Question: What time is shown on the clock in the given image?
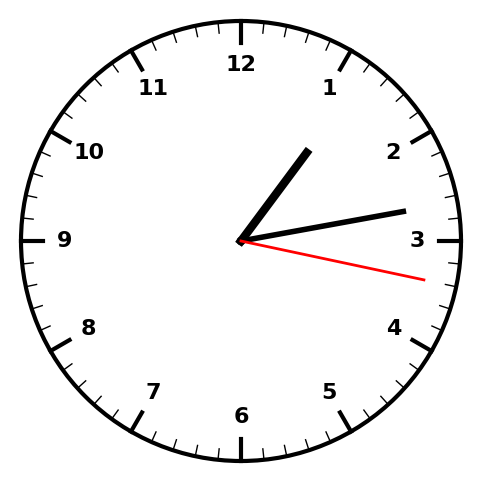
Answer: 01:13:17